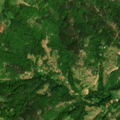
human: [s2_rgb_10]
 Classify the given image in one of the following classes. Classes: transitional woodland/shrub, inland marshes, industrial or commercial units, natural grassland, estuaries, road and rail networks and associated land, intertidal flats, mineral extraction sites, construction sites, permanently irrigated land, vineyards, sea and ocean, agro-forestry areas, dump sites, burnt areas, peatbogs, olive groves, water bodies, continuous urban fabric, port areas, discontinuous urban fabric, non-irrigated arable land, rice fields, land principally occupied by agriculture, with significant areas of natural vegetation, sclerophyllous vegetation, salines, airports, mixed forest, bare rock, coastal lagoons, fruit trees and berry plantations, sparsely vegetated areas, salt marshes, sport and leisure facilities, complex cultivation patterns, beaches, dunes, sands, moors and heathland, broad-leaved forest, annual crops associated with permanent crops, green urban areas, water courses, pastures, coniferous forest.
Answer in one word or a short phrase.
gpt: land principally occupied by agriculture, with significant areas of natural vegetation, broad-leaved forest, mixed forest, transitional woodland/shrub